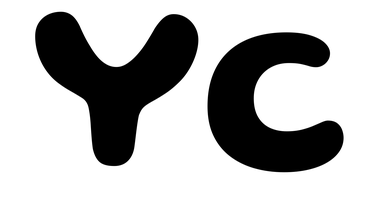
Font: Gluten_SemiBold